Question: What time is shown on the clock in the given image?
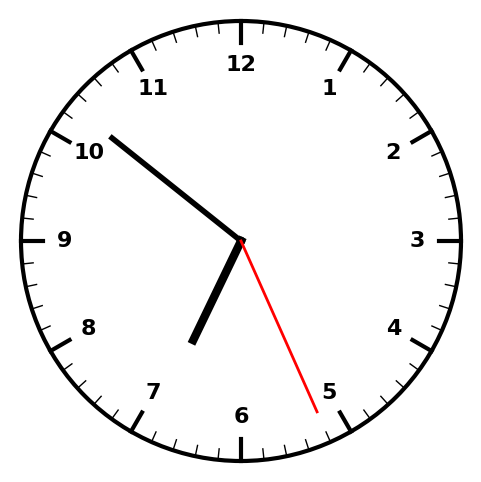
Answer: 06:51:26